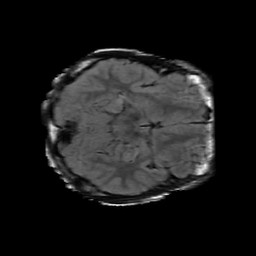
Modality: FLAIR
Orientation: axial
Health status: ill
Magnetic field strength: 3 T